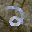
Label: 2